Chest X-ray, PA view. Patient: 54 years old, sex M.
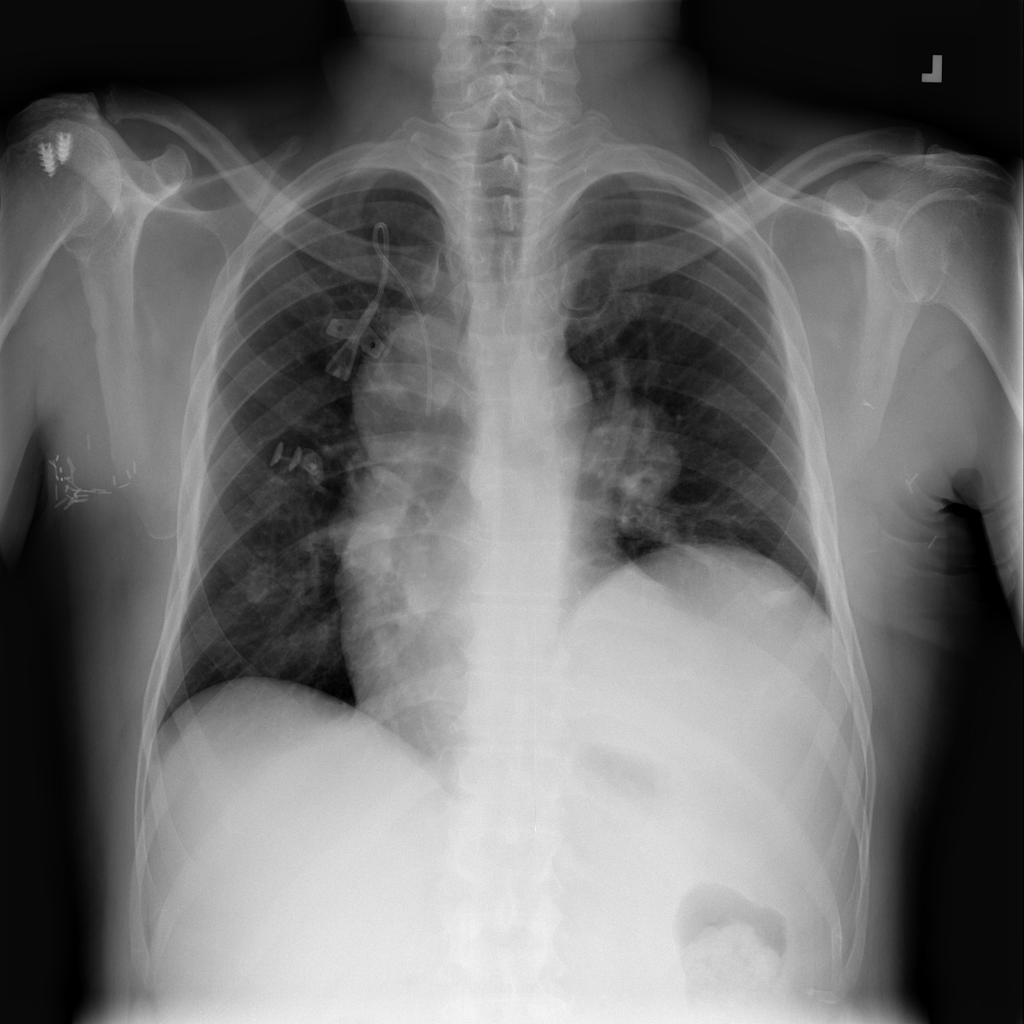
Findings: Atelectasis